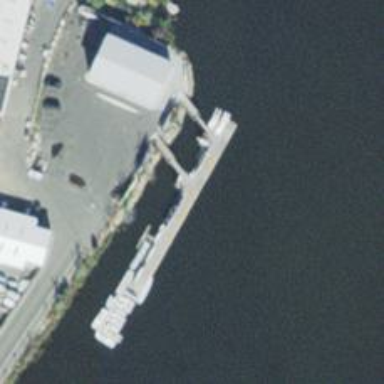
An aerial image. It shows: Man-made pier.